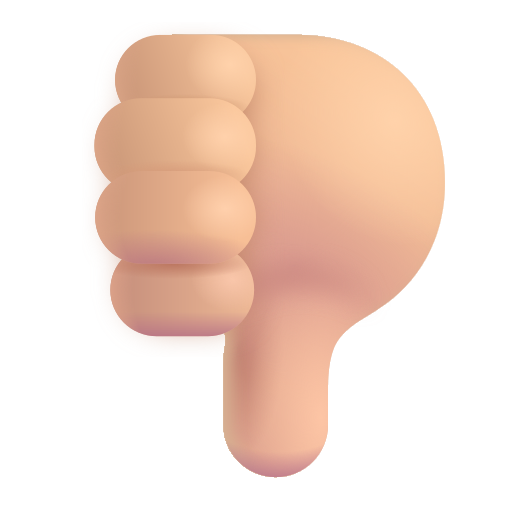
thumbs down color  light